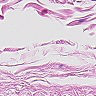
Metastatic tissue present: no